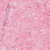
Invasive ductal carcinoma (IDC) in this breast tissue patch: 0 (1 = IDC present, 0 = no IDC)